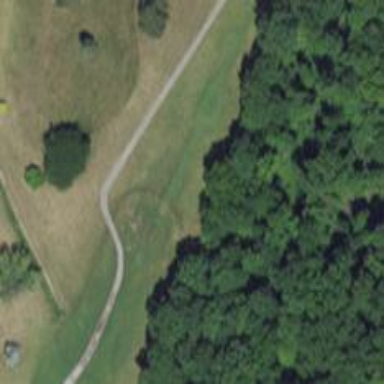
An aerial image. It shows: Path used for both walking and golf.